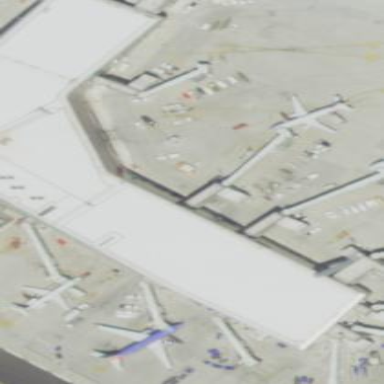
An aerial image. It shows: Airport terminal building.